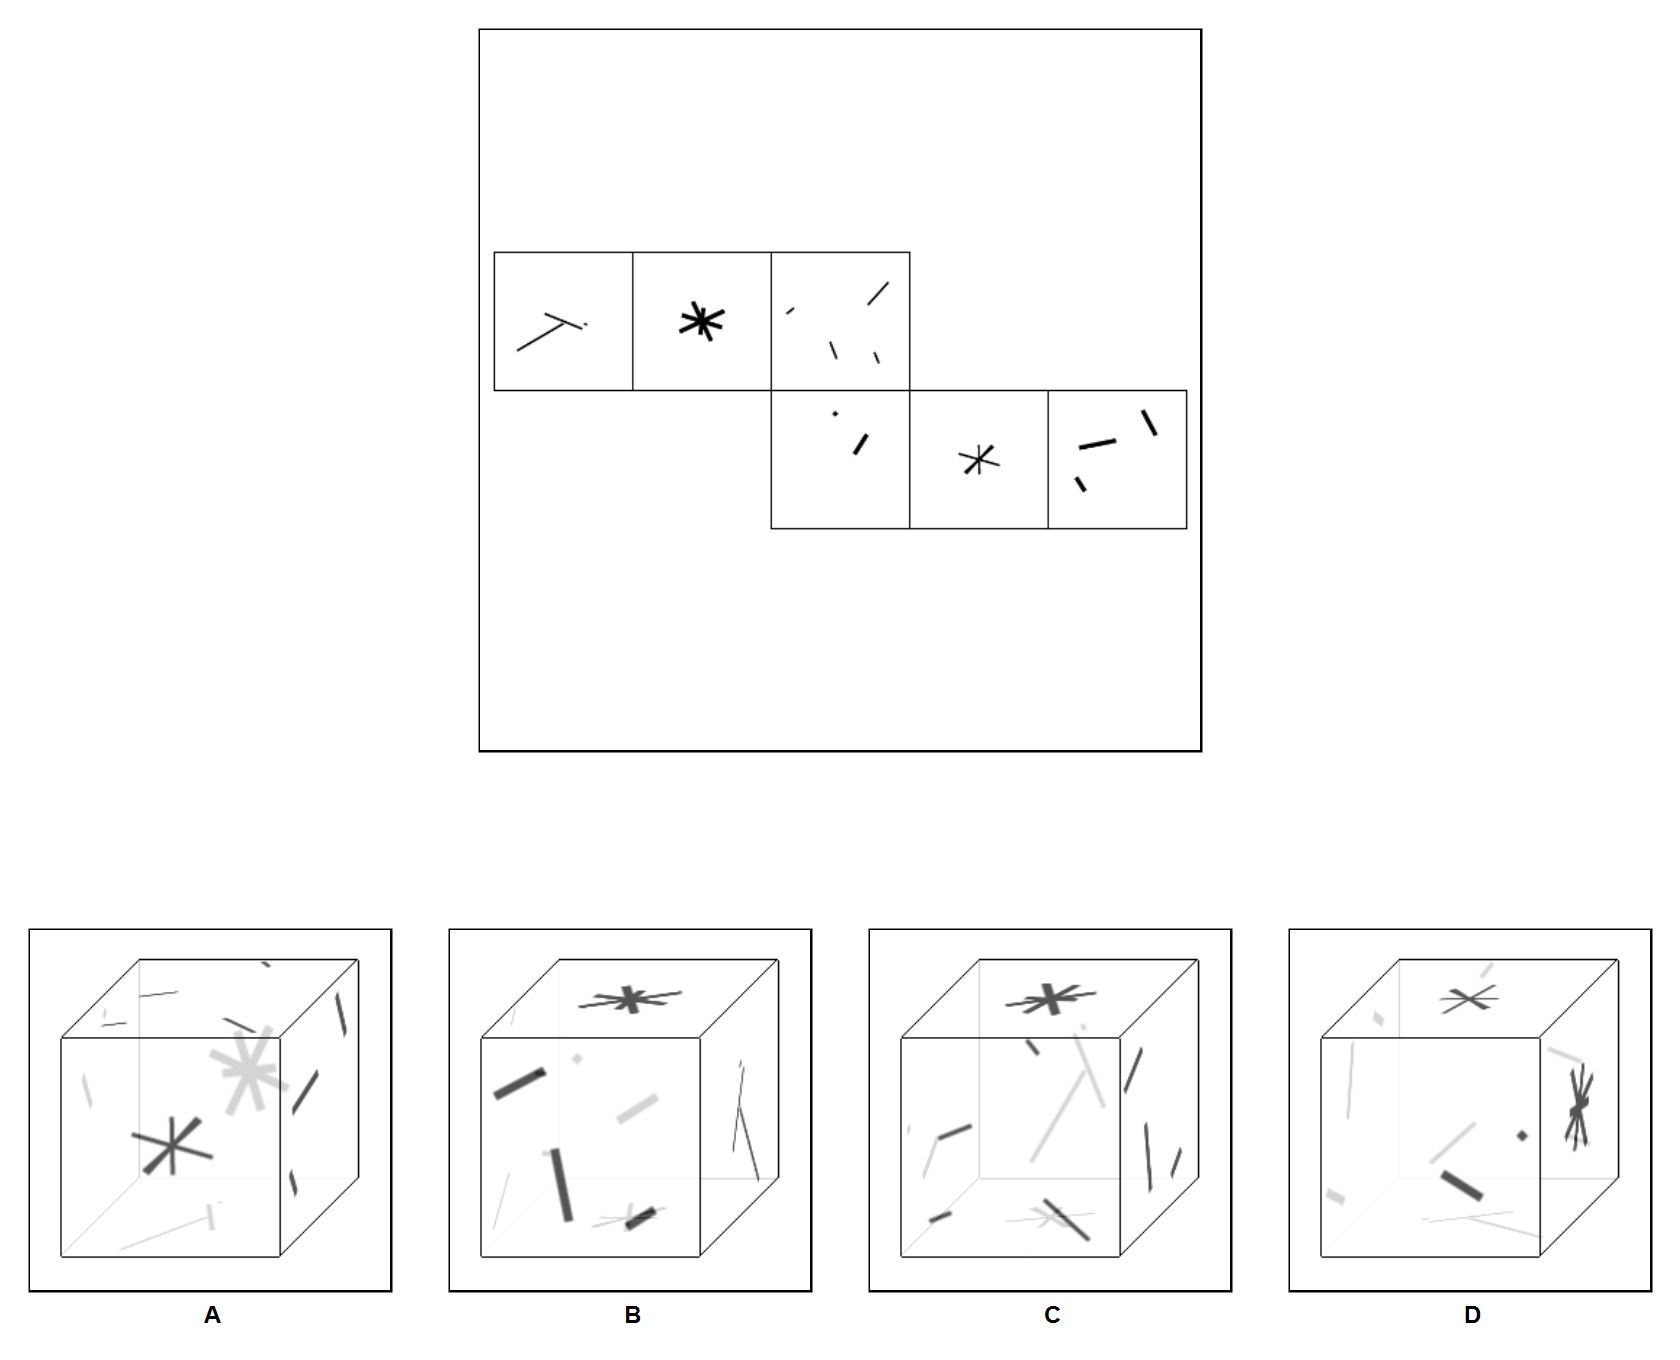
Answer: D